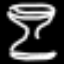
Label: hourglass